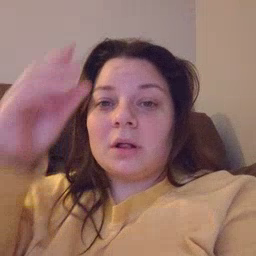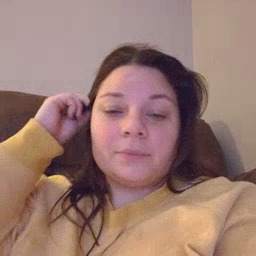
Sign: pencil